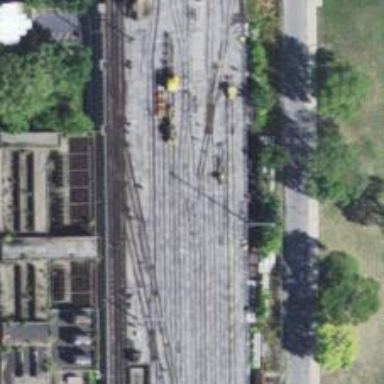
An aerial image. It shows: Bridge over electrified rail tracks leading to service yard.